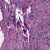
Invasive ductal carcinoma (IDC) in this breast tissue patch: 1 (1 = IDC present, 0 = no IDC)